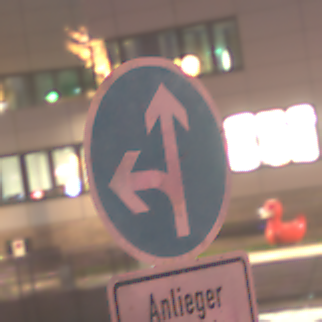
Verkehrszeichen: VorgeschriebeneFahrtrichtungGeradeausOderLinks
Zusatzzeichen unten: PersonengruppenFrei2
Umgebung: Outdoor, Urban
Tageszeit: Night
Wetter: PartlyCloudy
Licht: Artificial
Jahreszeit: NotSpecified
Kontrast: HighContrast